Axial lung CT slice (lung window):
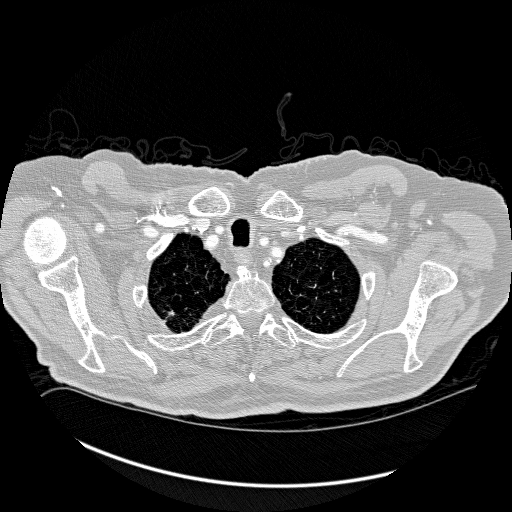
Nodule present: no